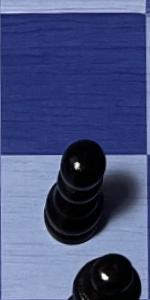
Label: Pawn_Black